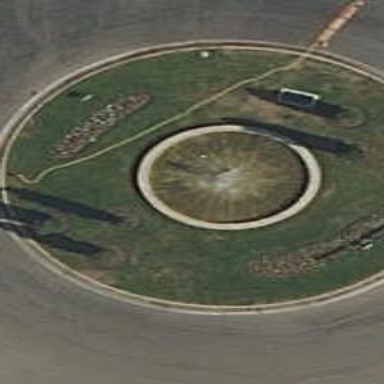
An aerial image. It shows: Beautiful fountain.